Field crop: tomato
Growth stage: 2
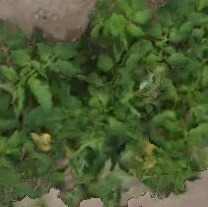
Species: tomato